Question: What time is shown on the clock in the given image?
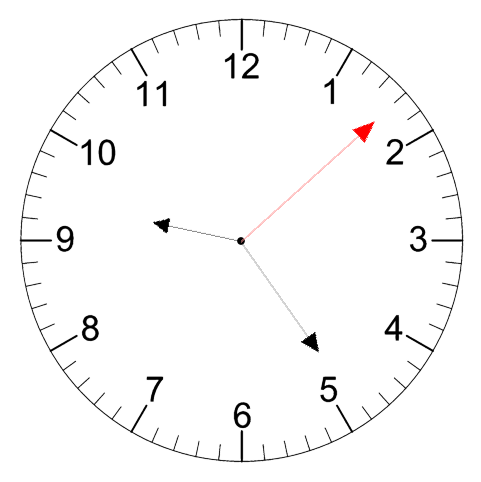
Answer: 09:24:08